Field crop: maize
Growth stage: 2
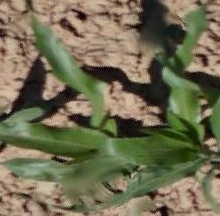
Species: maize